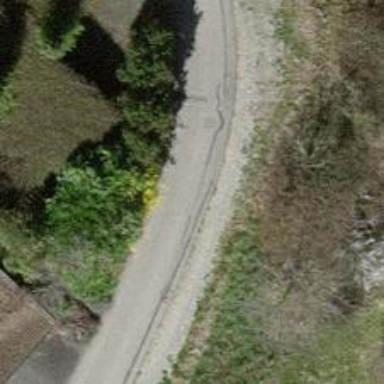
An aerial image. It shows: Residential road.